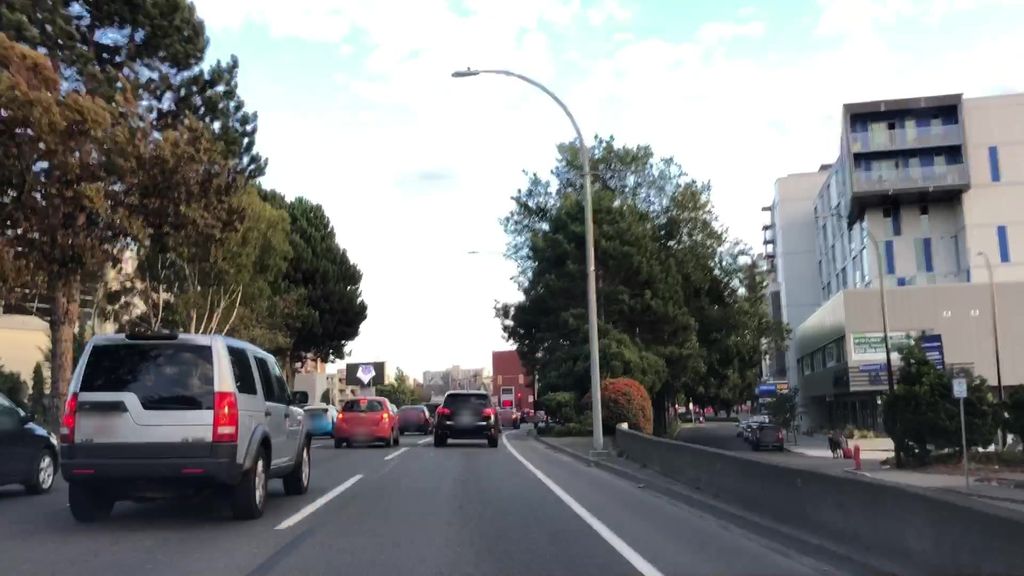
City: victoria